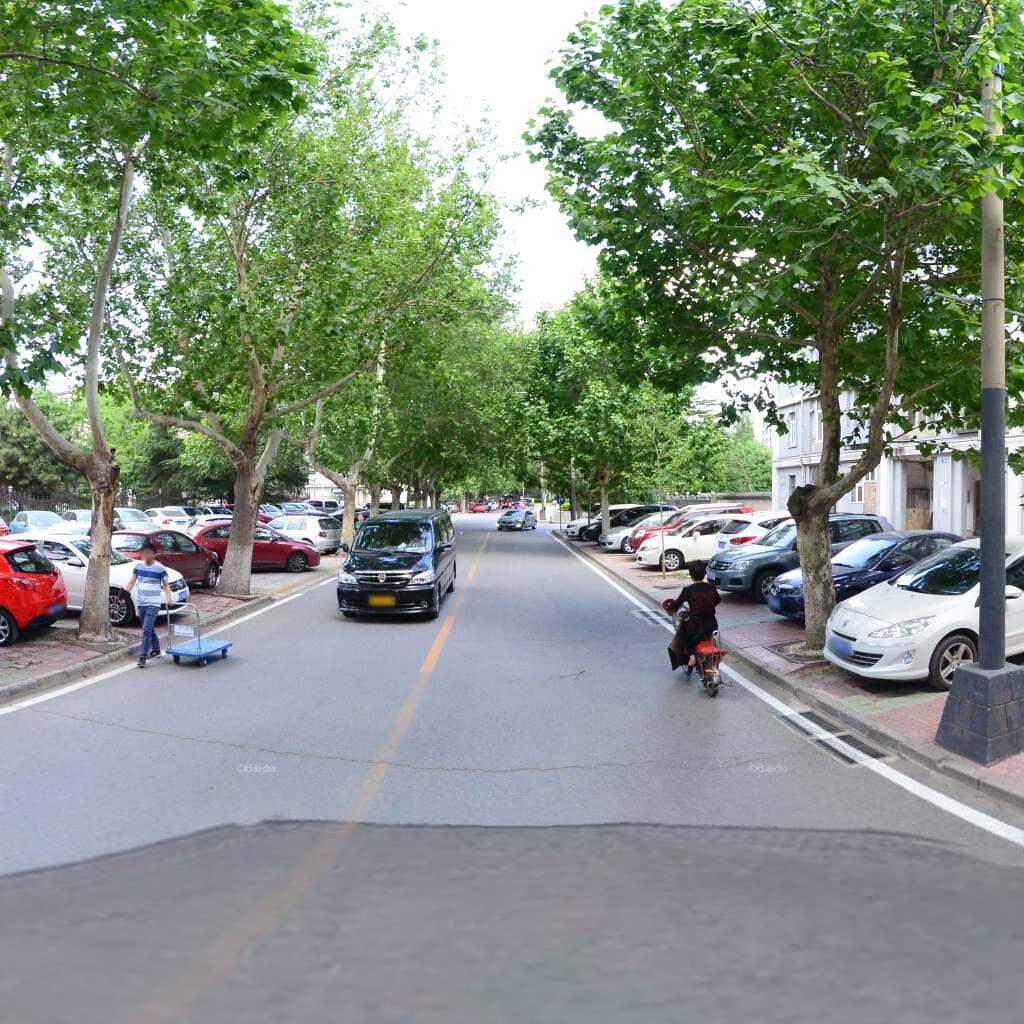
Region: Haidian
Road damage annotations: transverse crack, transverse crack